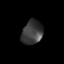
Tissue: lung
Cell type: Epithelial cells
Senescence score: 0.239
Nuclear area (px): 490
Mean DAPI intensity: 60.71